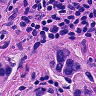
Metastatic tissue present: yes